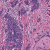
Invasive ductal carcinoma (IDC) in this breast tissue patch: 1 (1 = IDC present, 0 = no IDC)